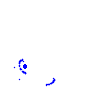
Particle: pion